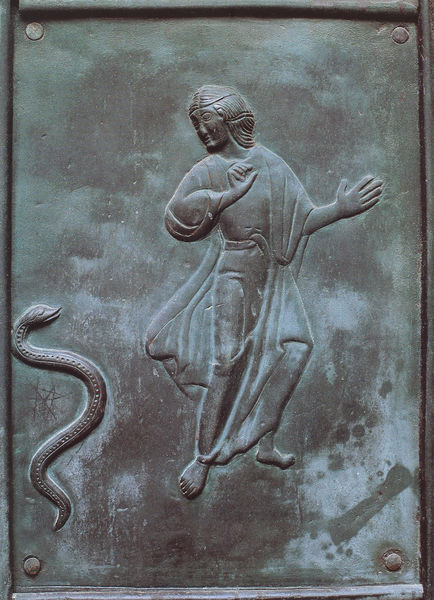
Titel: Bildtüren des Augsburger Doms (Südportal des Langhauses)
Künstler: Andrea Pisano
Standort: Augsburg, Dom (EU - D - B)
Schlagwörter: angriff, fuß, kopf, mann, schatten, grün, braun, frau, kleid, licht, blick, arm, bild, hände, haare, mantel, schuppen, ton, beine, relief, angst, tafel, metall, bronze, platte, nagel, nägel, foto, adam, eva, kupfer, schlange, kachel, versuchung, guss, abwehr, relif